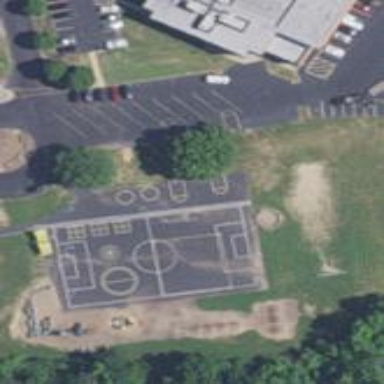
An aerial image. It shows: Asphalt schoolyard for leisure land.